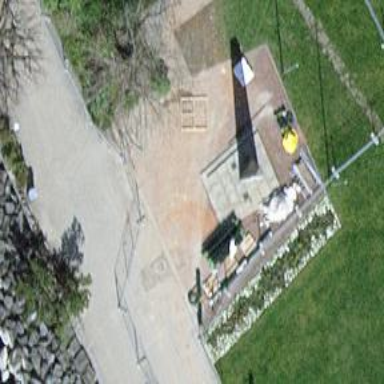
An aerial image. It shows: Historic memorial in the form of stele.